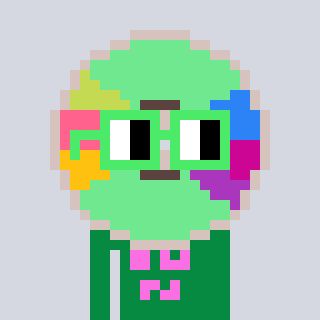
a pixel art character with square light green glasses, a cd-shaped head and a green-colored body on a cool background